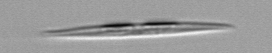
Label: pennate_Pseudo-nitzschia